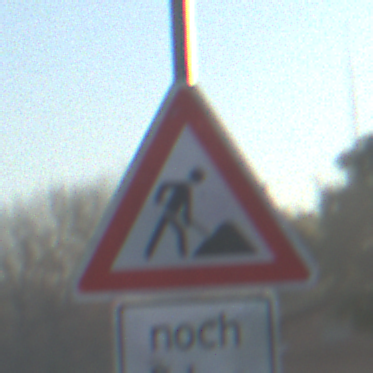
Verkehrszeichen: Arbeitsstelle
Zusatzzeichen unten: LaengeEinerStrecke4
Umgebung: Outdoor, Nature
Tageszeit: SunriseSunset
Wetter: Clear
Licht: Natural
Jahreszeit: NotSpecified
Kontrast: HighContrast